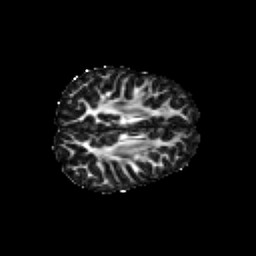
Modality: FA
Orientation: axial
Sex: female
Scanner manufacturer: siemens
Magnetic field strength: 3 T
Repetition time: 5 s
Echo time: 0.071 s